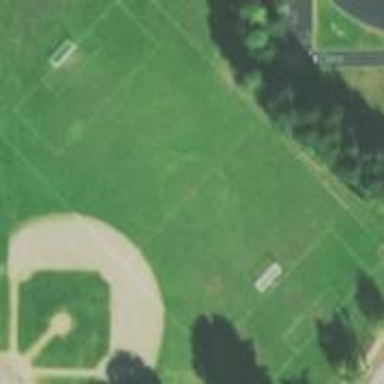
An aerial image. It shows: Grass pitch used for soccer.